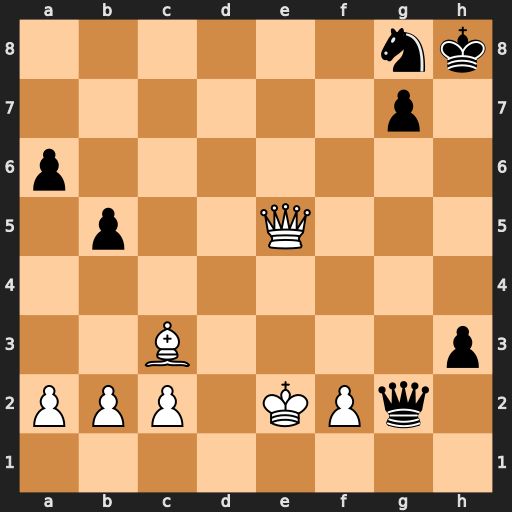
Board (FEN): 6nk/6p1/p7/1p2Q3/8/2B4p/PPP1KPq1/8
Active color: w
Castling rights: -
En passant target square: -
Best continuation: Qh5+ Nh6 Qxh6+ Kg8 Qe6+